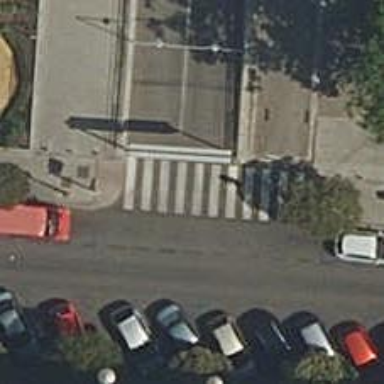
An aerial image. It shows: Uncontrolled footway crossing with markings.